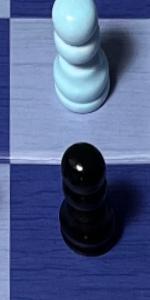
Label: Pawn_Black